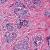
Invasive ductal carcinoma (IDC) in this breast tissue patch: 1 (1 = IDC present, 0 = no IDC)